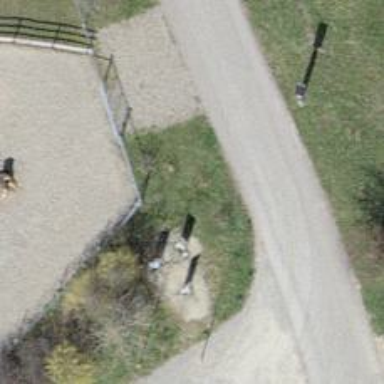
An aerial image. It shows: Fence.